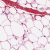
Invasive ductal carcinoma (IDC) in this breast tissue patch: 0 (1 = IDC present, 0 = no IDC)